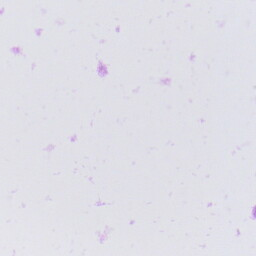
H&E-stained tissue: Prostate